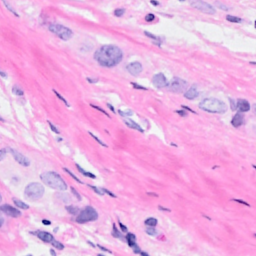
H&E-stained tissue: Breast